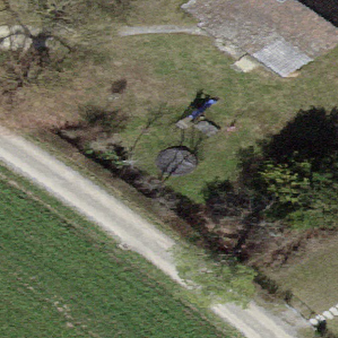
Label: other